Question: Here is my HTML and trying to get the text with Python 2.7

Tried to use:
'''
driver.find_element_by_xpath("//span[@id='lblError']/text()")
'''
The xpath was not valid one.
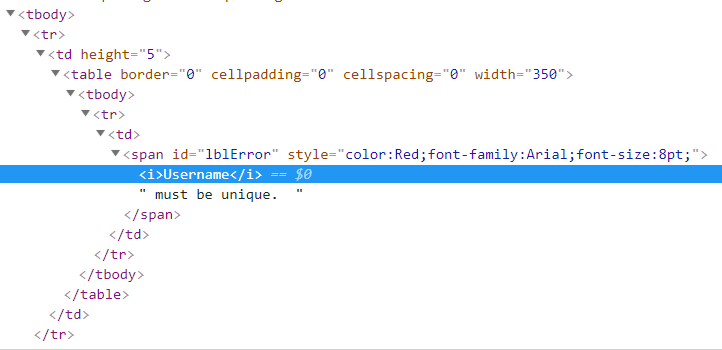
Answer: 'enter code here'time.sleep(1)
'enter code here'element = driver.find_element_by_xpath("//span[@id='lblError']")
'enter code here'text = element.text